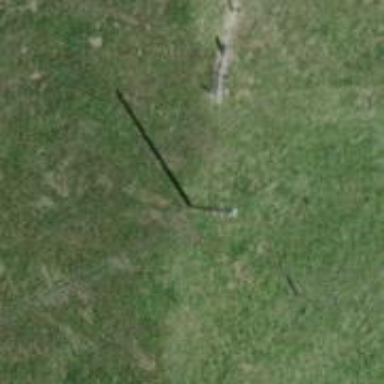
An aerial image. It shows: Power pole.